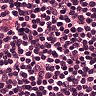
Metastatic tissue present: no